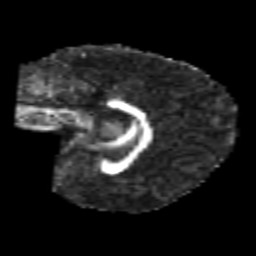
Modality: FA
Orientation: sagittal
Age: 7
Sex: male
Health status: healthy